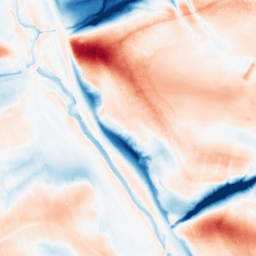
Category: classical
Decomposition family: gaussian_anisotropic
Decomposition parameters: sigma_x: 2
sigma_y: 20
Upsampling method: quadratic
Upsampling parameters: scale: 4
Upsampling scale: 4